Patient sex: F
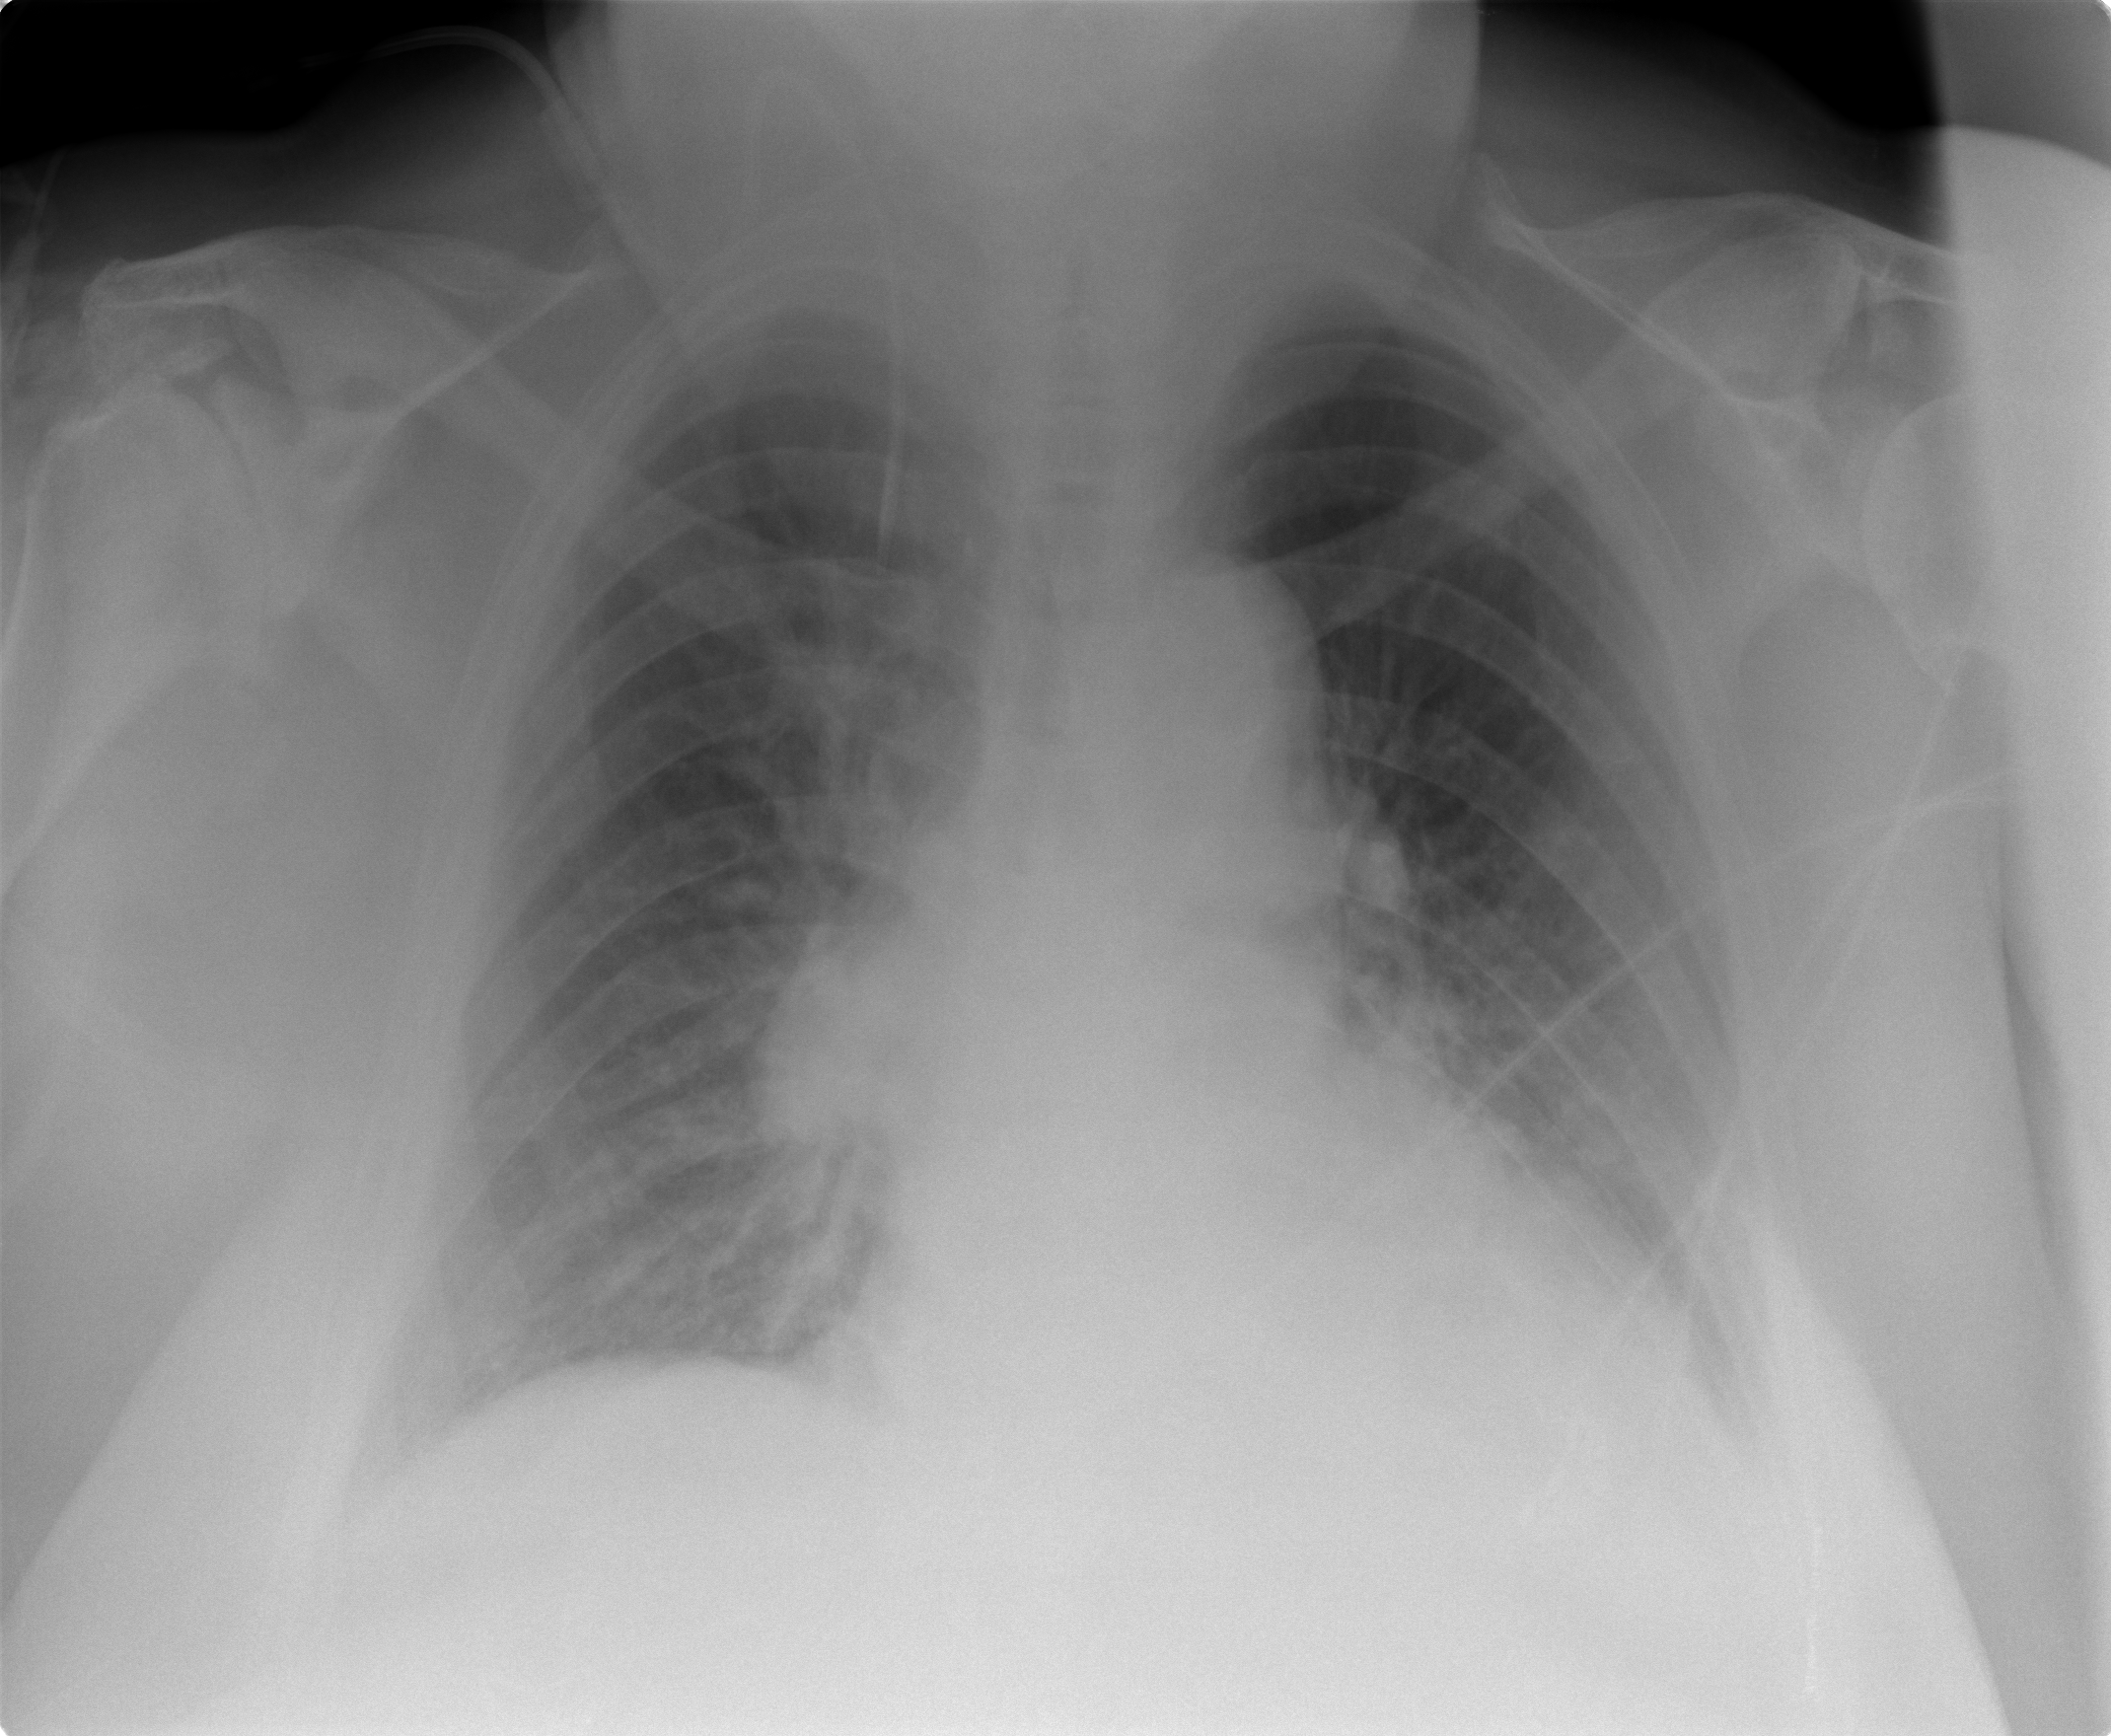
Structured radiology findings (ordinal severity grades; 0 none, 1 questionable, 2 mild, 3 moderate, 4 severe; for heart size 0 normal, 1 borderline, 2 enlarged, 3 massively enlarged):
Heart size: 2
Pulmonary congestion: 2
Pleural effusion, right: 0
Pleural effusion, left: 2
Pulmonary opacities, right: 0
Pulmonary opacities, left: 0
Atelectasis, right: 0
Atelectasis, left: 2